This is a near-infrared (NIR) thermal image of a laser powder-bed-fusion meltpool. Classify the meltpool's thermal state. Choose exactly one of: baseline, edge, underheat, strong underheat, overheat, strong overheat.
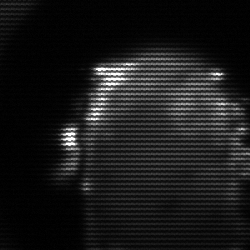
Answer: baseline